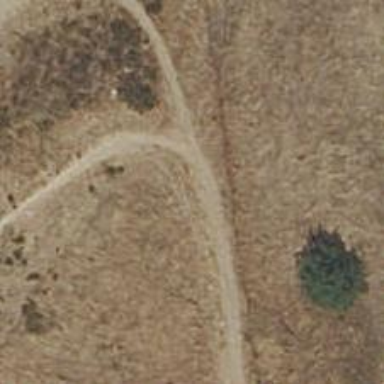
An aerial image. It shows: Dirt track with grade2 tracktype.